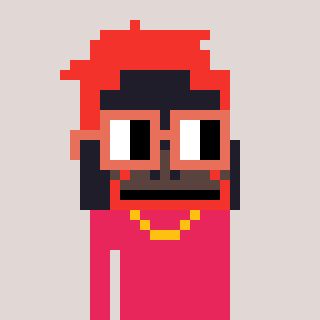
a pixel art character with square orange glasses, a orangutan-shaped head and a redpinkish-colored body on a warm background